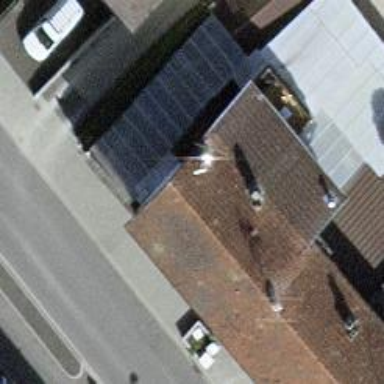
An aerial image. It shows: Restaurant.